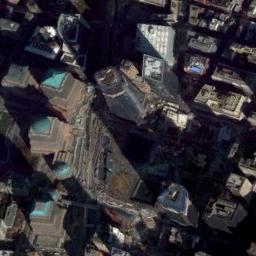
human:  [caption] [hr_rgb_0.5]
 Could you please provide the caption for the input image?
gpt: The commercial area is consist of many tall buildings .

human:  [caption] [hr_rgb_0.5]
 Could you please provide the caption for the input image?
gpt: In a business district there are many buildings of different heights and heights and several roads with many cars and some trees .

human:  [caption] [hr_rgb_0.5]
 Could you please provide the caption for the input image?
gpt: The road is very narrow in the picture .

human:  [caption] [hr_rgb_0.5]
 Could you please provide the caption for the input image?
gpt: A commercial area has some high-rise buildings and other buildings and a vacant lot is behind one of buildings .

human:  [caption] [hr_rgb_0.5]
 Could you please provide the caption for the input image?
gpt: There are some buildings with a green roof on a commercial area .